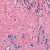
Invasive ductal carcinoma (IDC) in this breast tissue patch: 0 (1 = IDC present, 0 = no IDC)